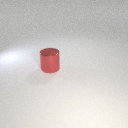
large red metal cylinder